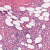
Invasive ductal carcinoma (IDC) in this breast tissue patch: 1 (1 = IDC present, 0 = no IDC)